Question: I want to make a multiline text input in Xcode 6, I found some answers in this website advising to use UITextView with Editable functionality. I did it but I still can't edit in simulator. I want to get an input and save to db. Any idea?
Thanks!

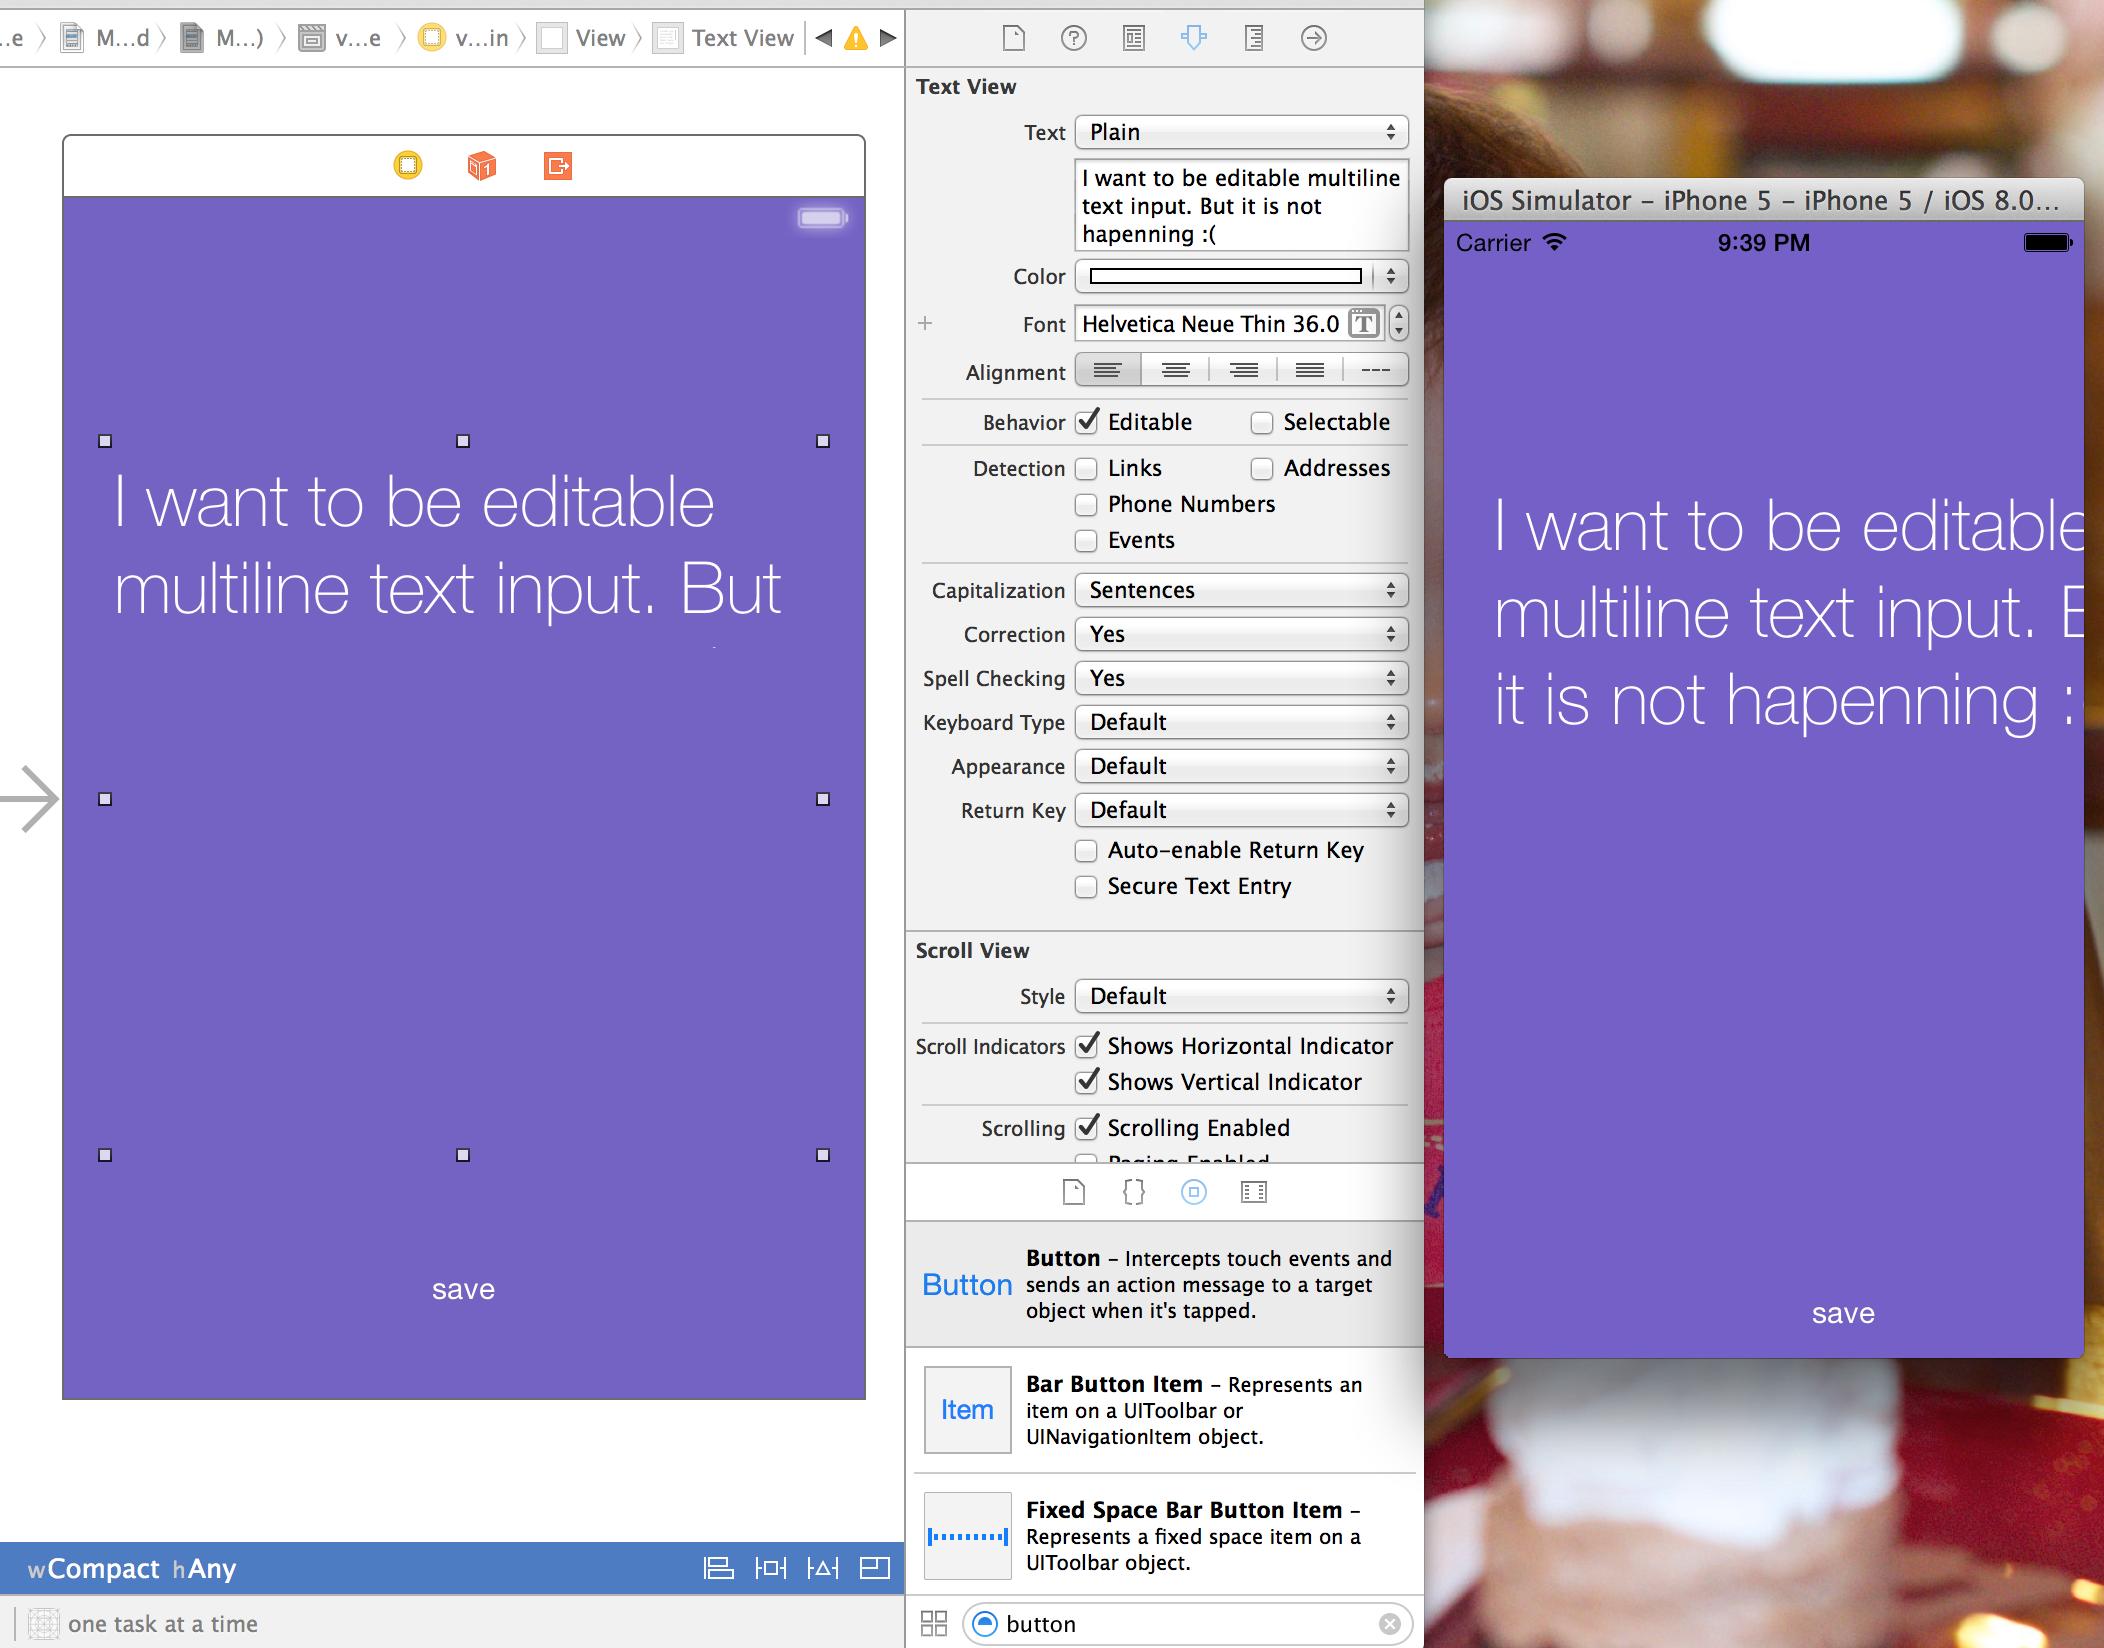
Answer: You'll need to also select "editable" in IB, or alternatively set the text view selectable in code using '[textView setSelectable:YES]' in order for it to receive input.